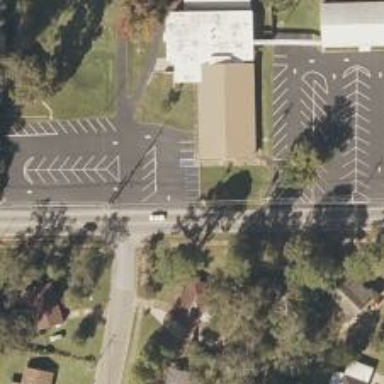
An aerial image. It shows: Parking space is available.